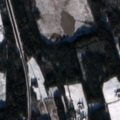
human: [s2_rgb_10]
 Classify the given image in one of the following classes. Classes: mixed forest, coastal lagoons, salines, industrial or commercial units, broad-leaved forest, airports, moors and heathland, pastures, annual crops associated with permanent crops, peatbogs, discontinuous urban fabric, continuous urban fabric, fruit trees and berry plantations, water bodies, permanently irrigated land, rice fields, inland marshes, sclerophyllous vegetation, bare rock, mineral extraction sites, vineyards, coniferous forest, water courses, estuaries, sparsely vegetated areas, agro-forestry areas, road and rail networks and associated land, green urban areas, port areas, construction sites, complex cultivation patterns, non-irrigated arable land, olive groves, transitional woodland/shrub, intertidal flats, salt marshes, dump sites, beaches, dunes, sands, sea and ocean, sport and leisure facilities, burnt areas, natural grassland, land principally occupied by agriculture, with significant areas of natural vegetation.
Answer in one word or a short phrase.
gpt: non-irrigated arable land, land principally occupied by agriculture, with significant areas of natural vegetation, coniferous forest, mixed forest, peatbogs